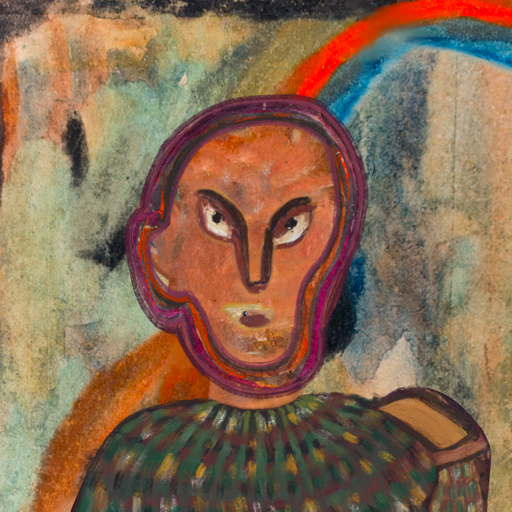
Background: Childish, Head And Neck Front: Boggyland, Face Front: After_Raid, Bust: After_Raid, Hair Front: Hypocrite, Head Accessory: Blank, Second Necklace: Blank, Necklace: Blank, Baby: Blank